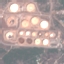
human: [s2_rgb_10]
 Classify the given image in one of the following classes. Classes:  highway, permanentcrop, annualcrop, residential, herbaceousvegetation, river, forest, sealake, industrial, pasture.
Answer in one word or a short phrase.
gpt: Industrial